Question: I'm having a problem with an image viewer I'm creating. Like the image below, the 'window' is where the image is shown and 'paging' is where the user can change the image. I've used this Jquery script to make the 'paging' fade in whenever the window is hovered over - It's hidden to start with. Although when the user hovers onto 'paging', it flickers. (Like shows then hides, etc.)
I suppose it's because the mouse isn't hovering over the 'window' anymore. Can anyone suggest how I can make 'paging' remain showing? Thanks for the help! :)
'''
$(".window").hover(function() {
$(".paging").fadeIn('fast');
}, function() {
$(".paging").fadeOut('fast');
});
'''

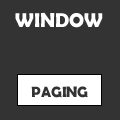
Answer: You can use <URL> selector, like this:
'''
$(".window, .paging").hover(function() {
$(".paging").stop(true, true).fadeIn('fast');
}, function() {
$(".paging").stop(true, true).fadeOut('fast');
});
'''
This way, when you leave to enter the child or back to the parent it stops the fade out and brings it right back, resulting in no visible action to the user.